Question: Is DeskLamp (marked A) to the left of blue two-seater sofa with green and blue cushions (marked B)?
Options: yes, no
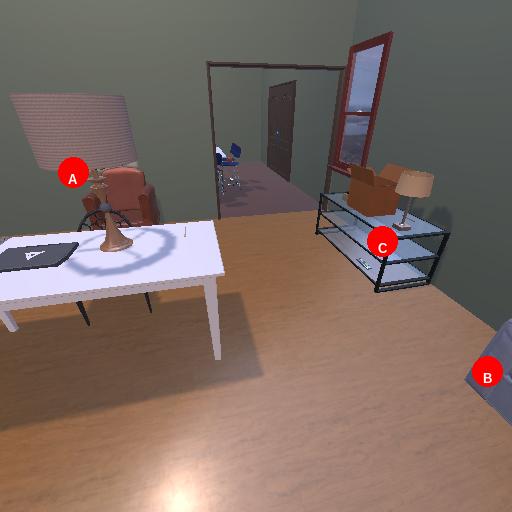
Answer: yes